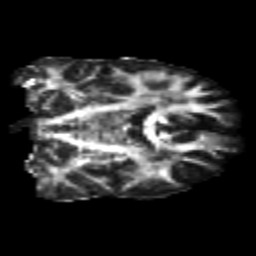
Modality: FA
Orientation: coronal
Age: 22
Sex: male
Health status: healthy
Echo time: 0.074 s